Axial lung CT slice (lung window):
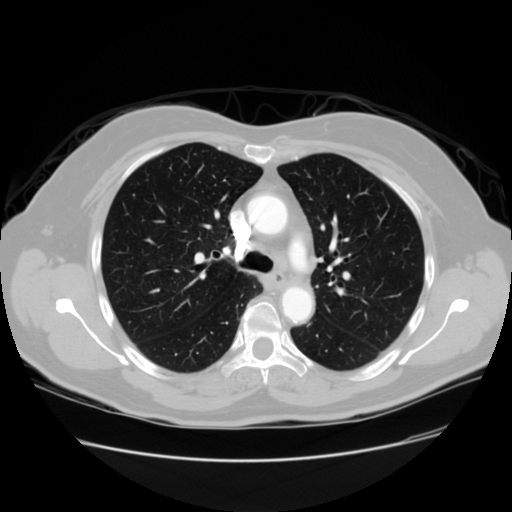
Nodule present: no